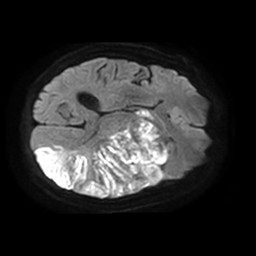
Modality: TRACE
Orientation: axial
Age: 47
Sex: female
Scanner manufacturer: philips
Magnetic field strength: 1.5 T
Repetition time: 3.412 s
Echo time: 0.06922 s